Question:
(Right click and open image in new tab to see it bigger)
nothing much to say but the code:
'''
System.out.println("map add:" + parts[i].split("=")[0] + "=" + list);
map2.put(parts[i].split("=")[0], list);
'''
prints out the exact same thing as what is added to the map but what is printed and what is on the map are completely different?
why is this?
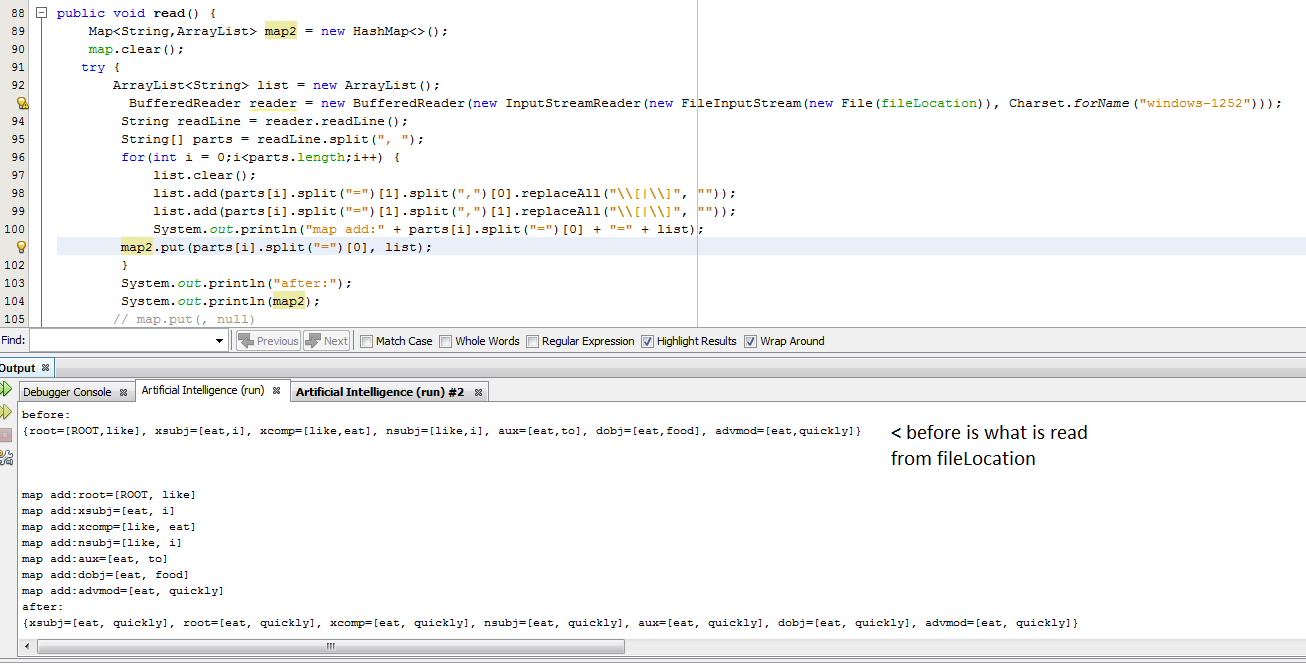
Answer: You're adding the same list at each iteration, and hence the keys are referencing the same list (see figure below).
What you're actually doing is this :
1. You create a list containing the values [root, like] and you associate this list with the key root
2. In the second iteration, you clear the list and you add [eat, it] to this list and associate it with another key xsubj.
Since you did'nt create a new object, the keys 'root' and 'xsubj' point to the same list object and hence each change on the list will be reflected for all the keys that share it.

So that's why at the end you got this output.
Instead of calling 'clear()', create a new list at each iteration.
'''
for(int i = 0; i < parts.length; i++){
list = new ArrayList<>();
list.add(...);
/**
* The code
**/
}
'''